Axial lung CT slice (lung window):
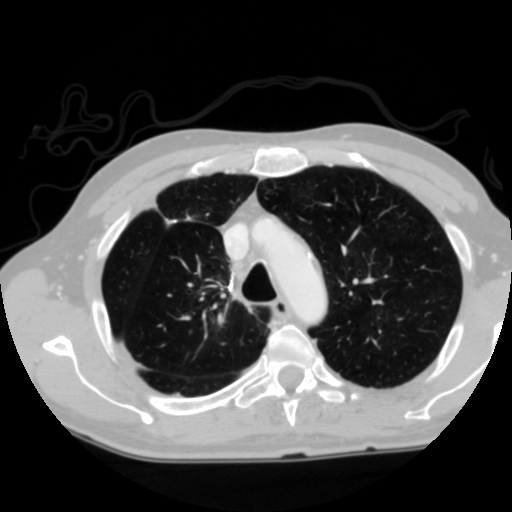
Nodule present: no